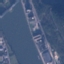
Land use / land cover class: River